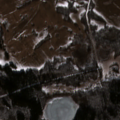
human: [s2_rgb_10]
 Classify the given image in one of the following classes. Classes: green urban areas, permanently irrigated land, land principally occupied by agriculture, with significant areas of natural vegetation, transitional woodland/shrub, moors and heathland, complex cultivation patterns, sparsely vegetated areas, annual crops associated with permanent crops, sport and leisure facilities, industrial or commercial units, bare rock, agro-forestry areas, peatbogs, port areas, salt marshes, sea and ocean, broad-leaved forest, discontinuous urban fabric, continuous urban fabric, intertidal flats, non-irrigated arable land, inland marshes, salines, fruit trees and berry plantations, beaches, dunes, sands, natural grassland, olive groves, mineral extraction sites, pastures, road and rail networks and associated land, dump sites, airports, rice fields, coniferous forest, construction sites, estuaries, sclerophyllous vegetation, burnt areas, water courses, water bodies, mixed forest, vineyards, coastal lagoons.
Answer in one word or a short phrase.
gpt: non-irrigated arable land, pastures, complex cultivation patterns, land principally occupied by agriculture, with significant areas of natural vegetation, coniferous forest, mixed forest, inland marshes